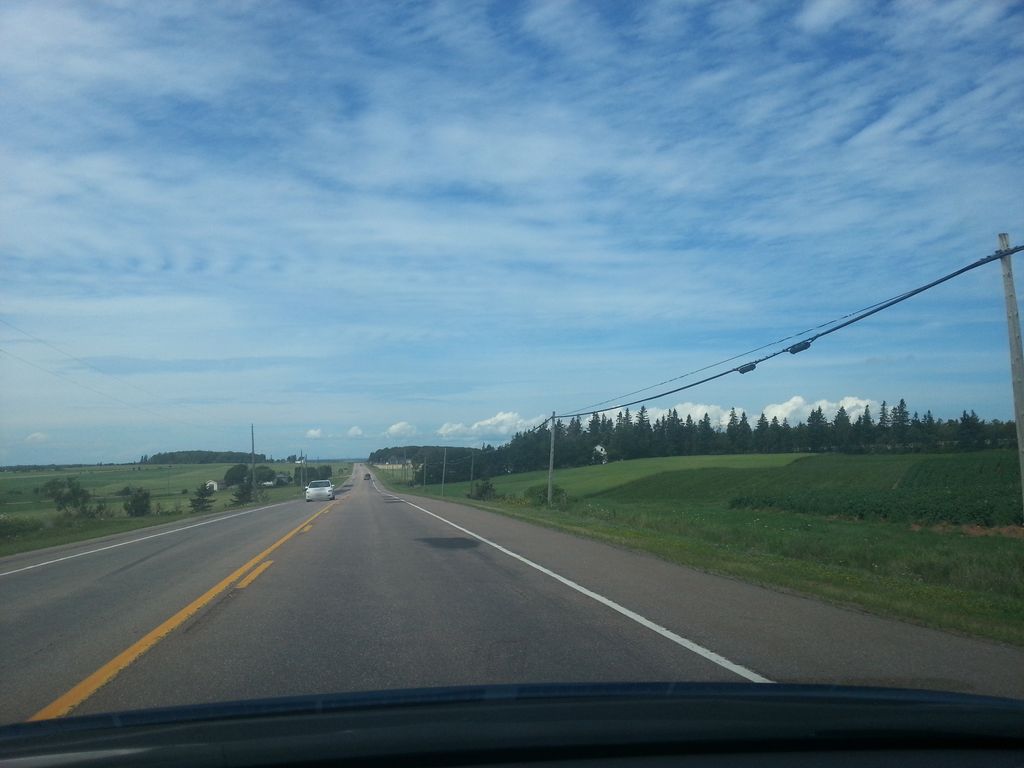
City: charlottetown